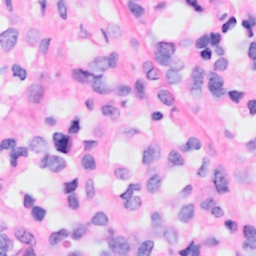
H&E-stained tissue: Breast